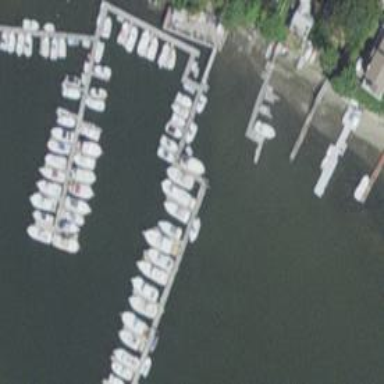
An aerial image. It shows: Dock located along the waterway.